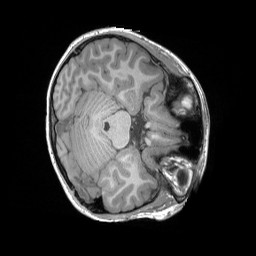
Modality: T1w
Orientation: axial
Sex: male
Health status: ill
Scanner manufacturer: siemens
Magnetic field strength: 3 T
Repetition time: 1.66 s
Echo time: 0.00275 s